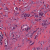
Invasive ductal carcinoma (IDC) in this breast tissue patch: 1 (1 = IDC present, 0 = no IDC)